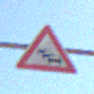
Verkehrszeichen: Stau
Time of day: Midday
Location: Outdoor (RoadRail)
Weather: Clear
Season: Summer
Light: Natural